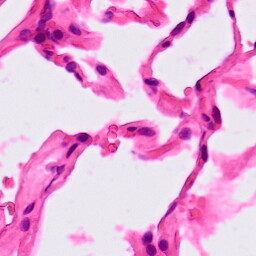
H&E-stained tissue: Lung